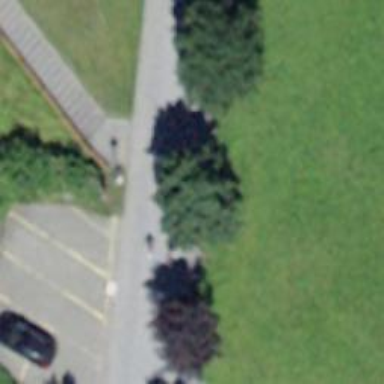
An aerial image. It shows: Asphalt steps along the road.